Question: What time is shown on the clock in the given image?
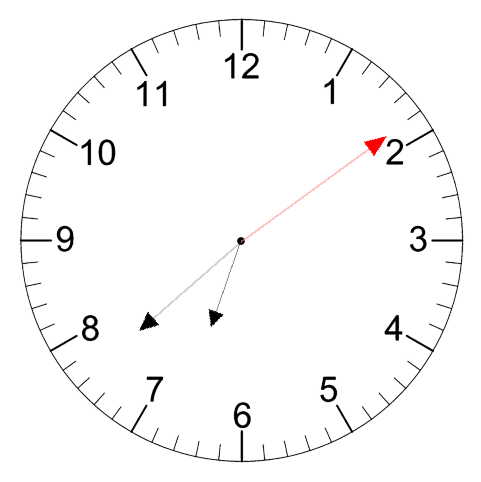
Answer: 06:38:09